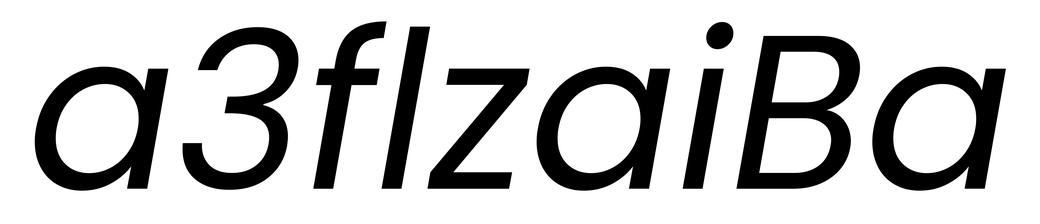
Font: Poppins-Italic